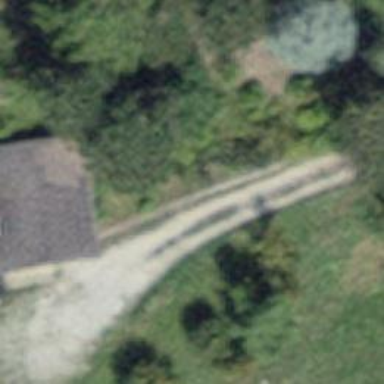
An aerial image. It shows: Unpaved driveway that serves as service road.